Question: I'm learning how to scrape using scrapy api.
I would like to scrape the text into the '<h2 class >' and the the link into '<a href >' but it's not working (the attached file)

I tried to extract the text in '<a >' tag
'''
import scrapy
class PriceSpider(scrapy.Spider):
name = "annonce" #name of spider
def start_requests(self):
urls = [
'https://www.leboncoin.fr/ventes_immobilieres/offres/ile_de_france/?th=1',
]
for url in urls:
yield scrapy.Request(url=url, callback=self.parse)
def parse(self, response):
for annonce in response.css('section.tabsContent li').extract():
yield{
'title':annonce.css('a ::title').extract_first(),
}
'''
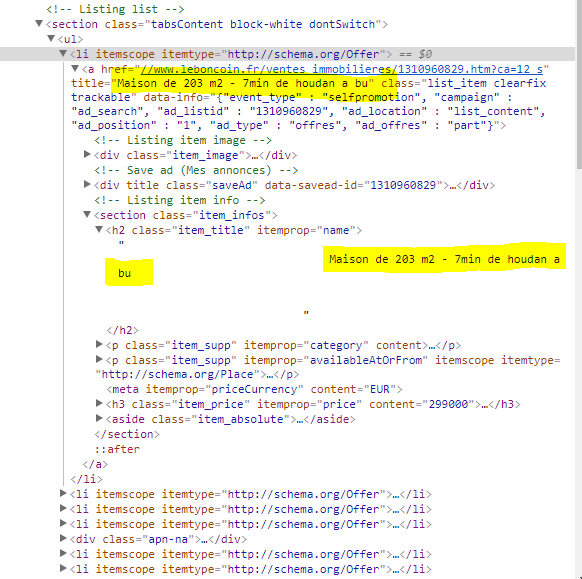
Answer: Give this a try. Your css selector is heavily flawed.
'''
import scrapy
class PriceSpider(scrapy.Spider):
name = "annonce" #name of spider
def start_requests(self):
urls = [
'https://www.leboncoin.fr/ventes_immobilieres/offres/ile_de_france/?th=1',
]
for url in urls:
yield scrapy.Request(url=url, callback=self.parse)
def parse(self, response):
for annonce in response.css('.list_item'):
yield{
'link':annonce.css('::attr(href)').extract_first(),
'title':annonce.css('.item_title::text').extract_first().strip(),
}
'''
One more thing. Open your 'settings.py' file and make it:
'''
ROBOTSTXT_OBEY = False
'''